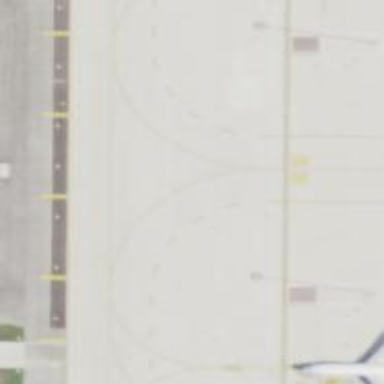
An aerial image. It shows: Image of taxiway at airport.